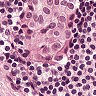
Metastatic tissue present: yes